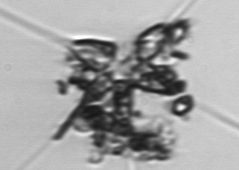
Label: Asterionellopsis_glacialis